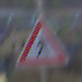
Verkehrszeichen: FussgaengerRechts
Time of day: MorningAfternoon
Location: Outdoor (Urban)
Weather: PartlyCloudy
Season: NotSpecified
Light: Natural